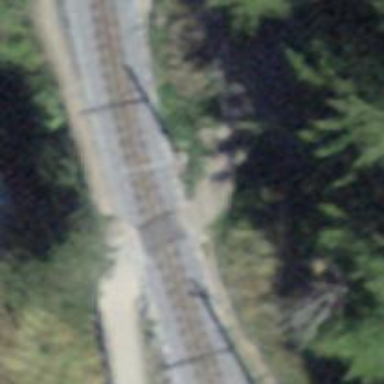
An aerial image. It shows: Crossing for the railway.